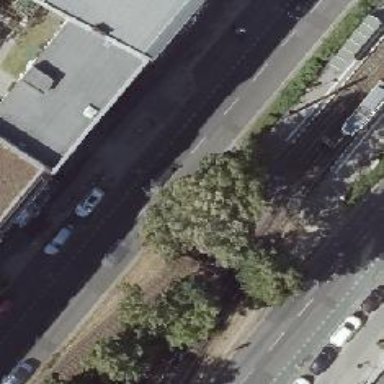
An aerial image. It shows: Primary highway with lane markings on dual carriageway. The surface is asphalt and there is street side parking on the right.